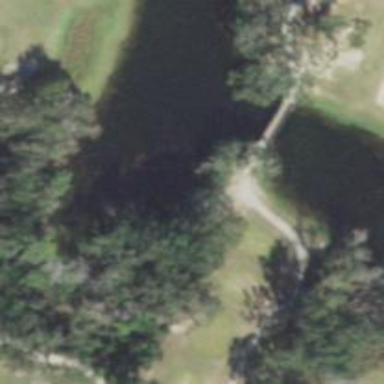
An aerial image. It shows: Service road on bridge for golf carts.